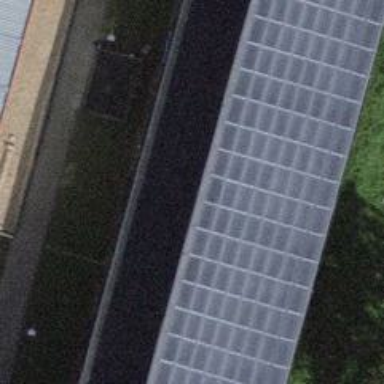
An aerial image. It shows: Solar power generator using photovoltaic method with solar photovoltaic panel types.